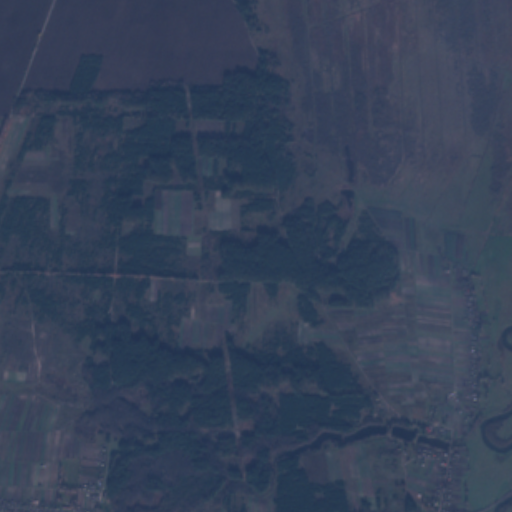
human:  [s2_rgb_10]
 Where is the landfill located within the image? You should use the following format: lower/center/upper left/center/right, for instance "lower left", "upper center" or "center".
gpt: The landfill is located in the lower right of the image.
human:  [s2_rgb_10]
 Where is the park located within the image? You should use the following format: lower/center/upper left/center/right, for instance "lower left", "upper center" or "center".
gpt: The park is located in the lower right of the image.
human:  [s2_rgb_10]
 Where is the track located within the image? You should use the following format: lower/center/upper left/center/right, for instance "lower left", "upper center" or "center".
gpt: There is no track in the image.